Interaction volume radius: 10 \u00c5
Interaction volume height: 25 \u00c5
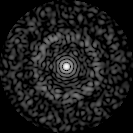
Disorder parameter: 0.8211